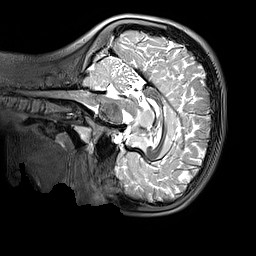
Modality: T2w
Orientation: sagittal
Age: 9
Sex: male
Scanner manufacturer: siemens
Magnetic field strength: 3 T
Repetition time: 3.2 s
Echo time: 0.408 s